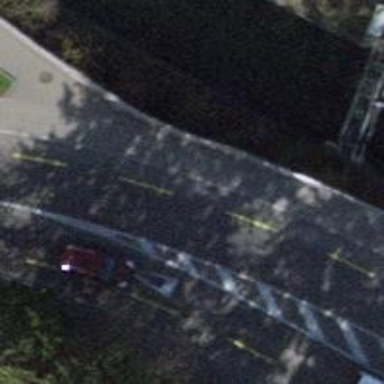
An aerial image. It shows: Secondary road with asphalt surface and dedicated cycle lane.